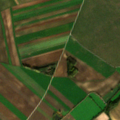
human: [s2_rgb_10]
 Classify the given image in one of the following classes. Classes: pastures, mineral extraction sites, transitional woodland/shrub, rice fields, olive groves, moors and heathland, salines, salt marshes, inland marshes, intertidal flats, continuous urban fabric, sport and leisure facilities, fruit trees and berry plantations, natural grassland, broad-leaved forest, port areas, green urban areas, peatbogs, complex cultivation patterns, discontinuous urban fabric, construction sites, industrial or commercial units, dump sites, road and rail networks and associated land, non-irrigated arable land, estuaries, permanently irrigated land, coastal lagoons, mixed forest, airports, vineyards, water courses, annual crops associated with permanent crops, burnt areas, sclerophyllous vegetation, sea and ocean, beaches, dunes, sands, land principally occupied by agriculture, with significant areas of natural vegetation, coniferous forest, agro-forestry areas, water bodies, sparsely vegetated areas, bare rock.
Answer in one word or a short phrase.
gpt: non-irrigated arable land, pastures, land principally occupied by agriculture, with significant areas of natural vegetation